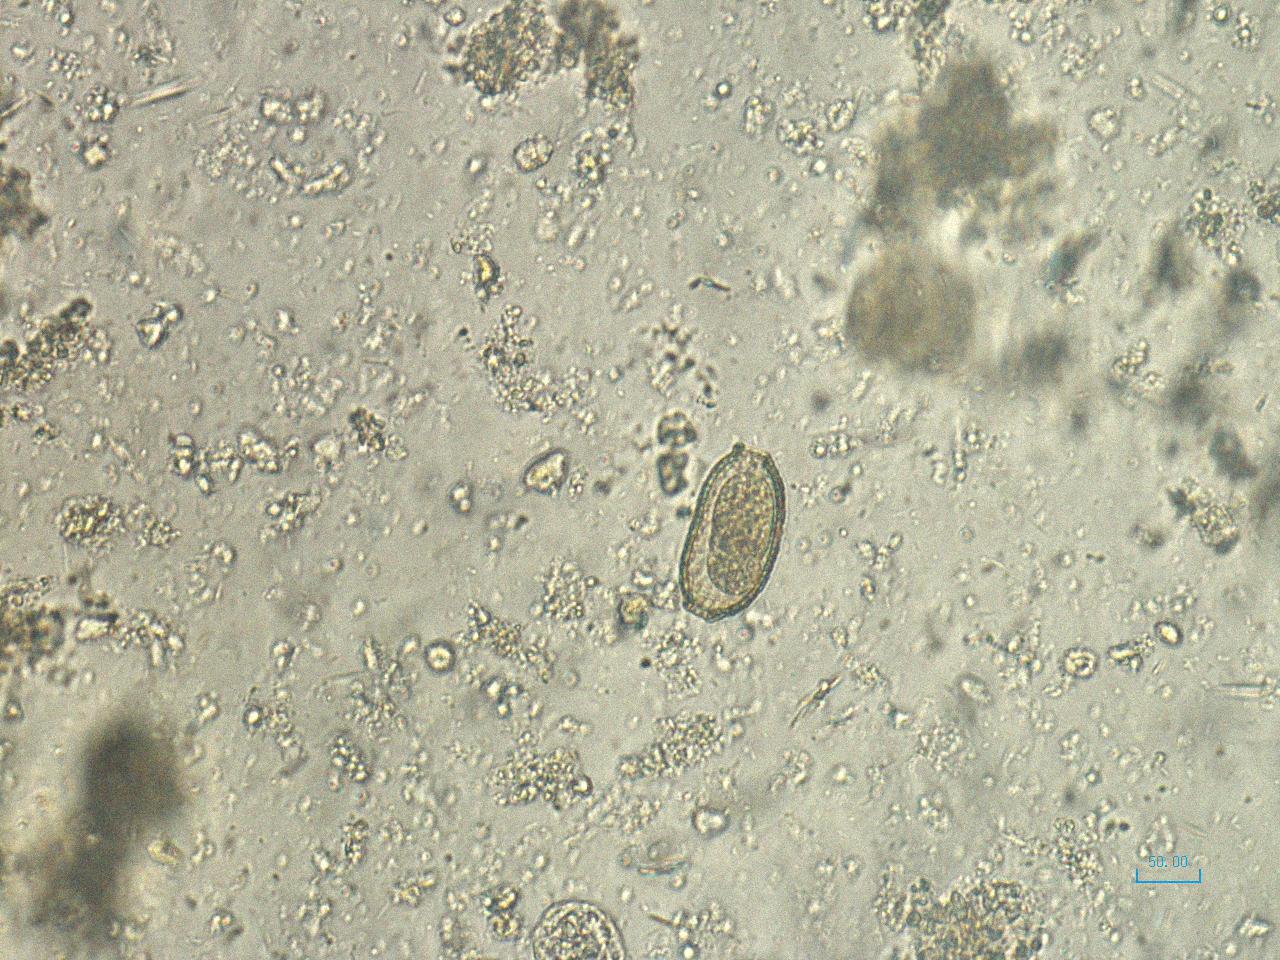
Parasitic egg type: Capillaria philippinensis